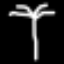
Label: palm tree